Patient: sex M, age 60
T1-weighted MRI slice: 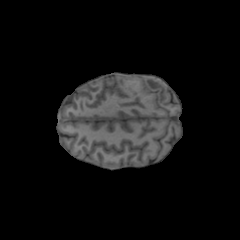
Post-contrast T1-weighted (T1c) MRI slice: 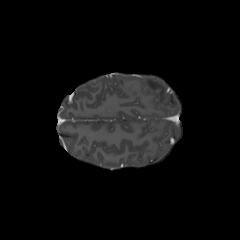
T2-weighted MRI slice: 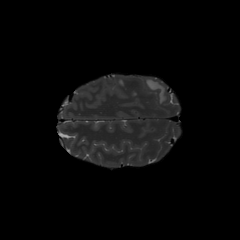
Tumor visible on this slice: yes
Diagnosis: Glioblastoma, IDH-wildtype
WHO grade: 4